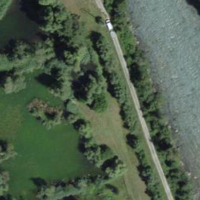
EUNIS habitat code: 45
Species observed at this site:
Tachybaptus ruficollis
Fulica atra
Libellula quadrimaculata
Aythya fuligula